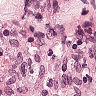
Metastatic tissue present: no